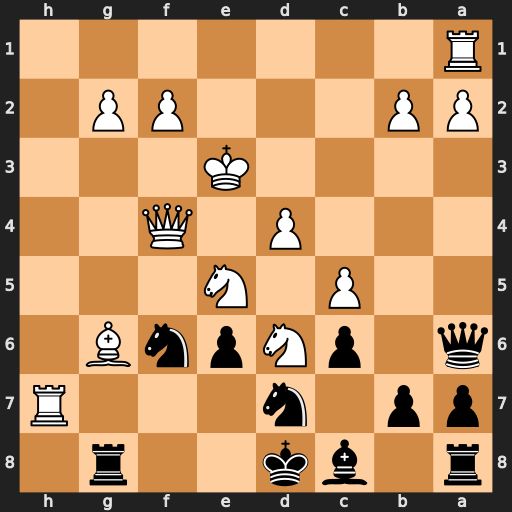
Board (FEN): r1bk2r1/pp1n3R/q1pNpnB1/2P1N3/3P1Q2/4K3/PP3PP1/R7
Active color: b
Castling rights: -
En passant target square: -
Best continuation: Nd5+ Kf3 Nxf4